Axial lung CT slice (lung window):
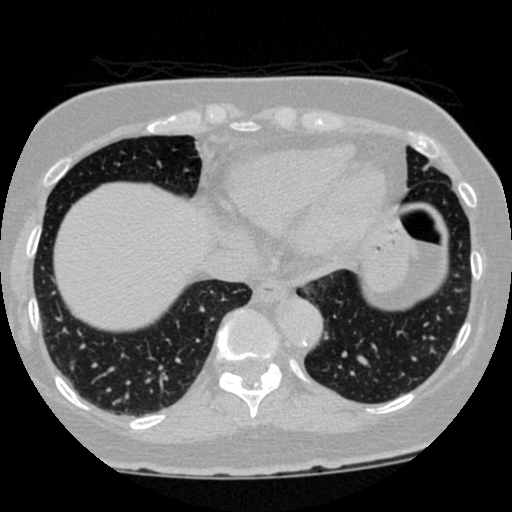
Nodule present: no